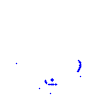
Particle: kaon